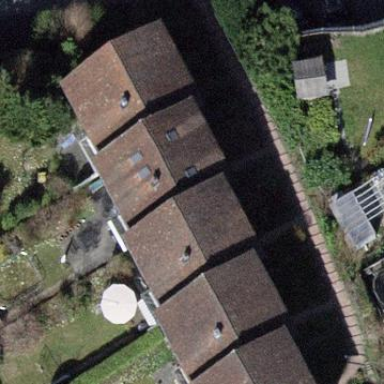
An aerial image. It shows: Residential terrace building with gabled roof.